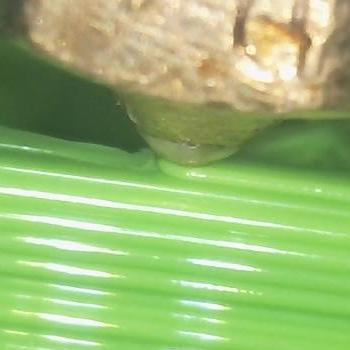
Flow rate: 238%